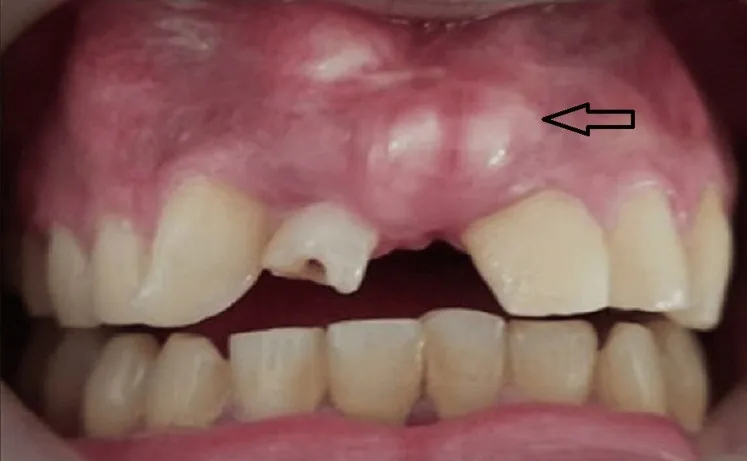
Hard tissue protuberances seen clinically, as shown by the arrow.
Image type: medical_photograph (other_medical_photograph)